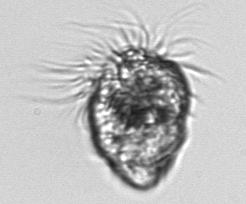
Label: Strombidium_morphotype1